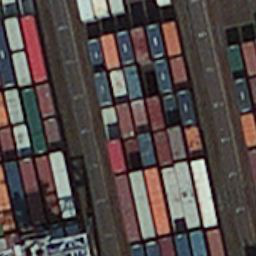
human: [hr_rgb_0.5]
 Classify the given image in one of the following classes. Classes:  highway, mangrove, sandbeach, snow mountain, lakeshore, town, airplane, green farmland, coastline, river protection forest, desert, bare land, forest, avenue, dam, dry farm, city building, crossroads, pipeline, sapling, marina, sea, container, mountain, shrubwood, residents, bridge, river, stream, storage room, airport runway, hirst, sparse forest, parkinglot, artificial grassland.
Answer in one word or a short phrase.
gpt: container